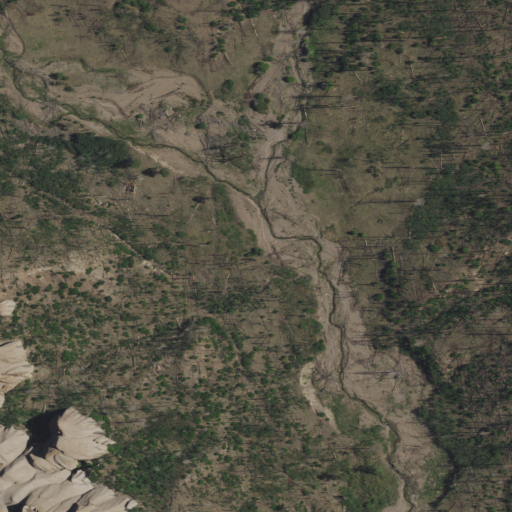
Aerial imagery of valley in New Mexico named Pines Canyon containing shrub, evergreen forest, grassland, woody wetlands, low intensity development, herbaceous wetlands, and open development